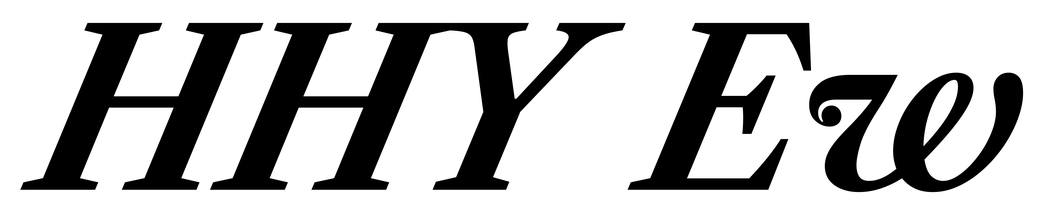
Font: LibreCaslonText-Italic_Bold_Italic